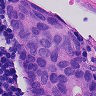
Metastatic tissue present: yes